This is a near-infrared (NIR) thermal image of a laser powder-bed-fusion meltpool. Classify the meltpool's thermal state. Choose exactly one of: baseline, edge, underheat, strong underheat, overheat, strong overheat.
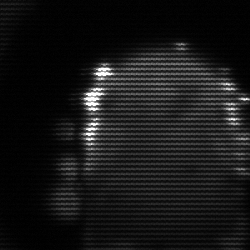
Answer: baseline